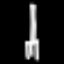
Label: fork